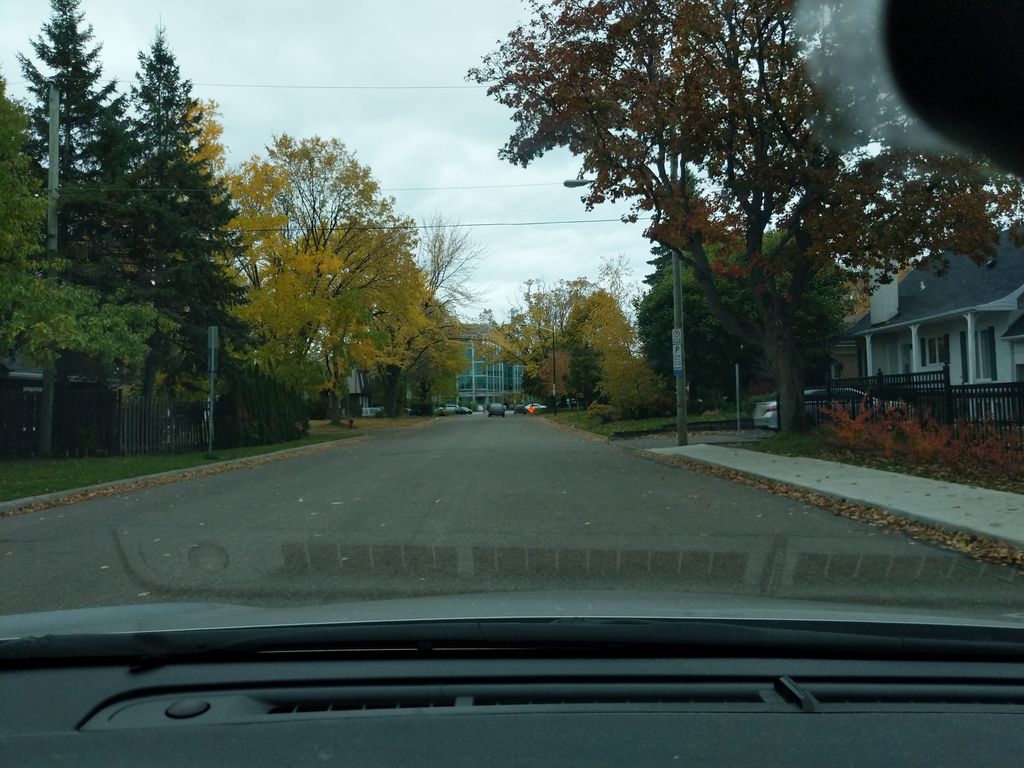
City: quebec_city